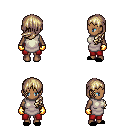
a pixel art fantasy rpg character, female body template, human, dark skin, white tunic, red pants, white blonde left-swept hairstyle, gold gloves, black slippers, four views (front, back, left, right), 2x2 character sprite sheet, small pixel art, hard edges, no anti-aliasing